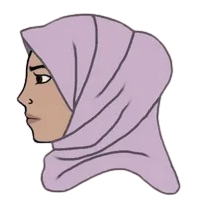
Label: 4_Yes_Chad